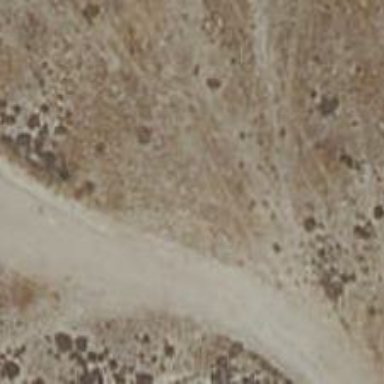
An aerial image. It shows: Dirt track road.